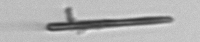
Label: fiber_TAG_external_detritus